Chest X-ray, PA view. Patient: 40 years old, sex F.
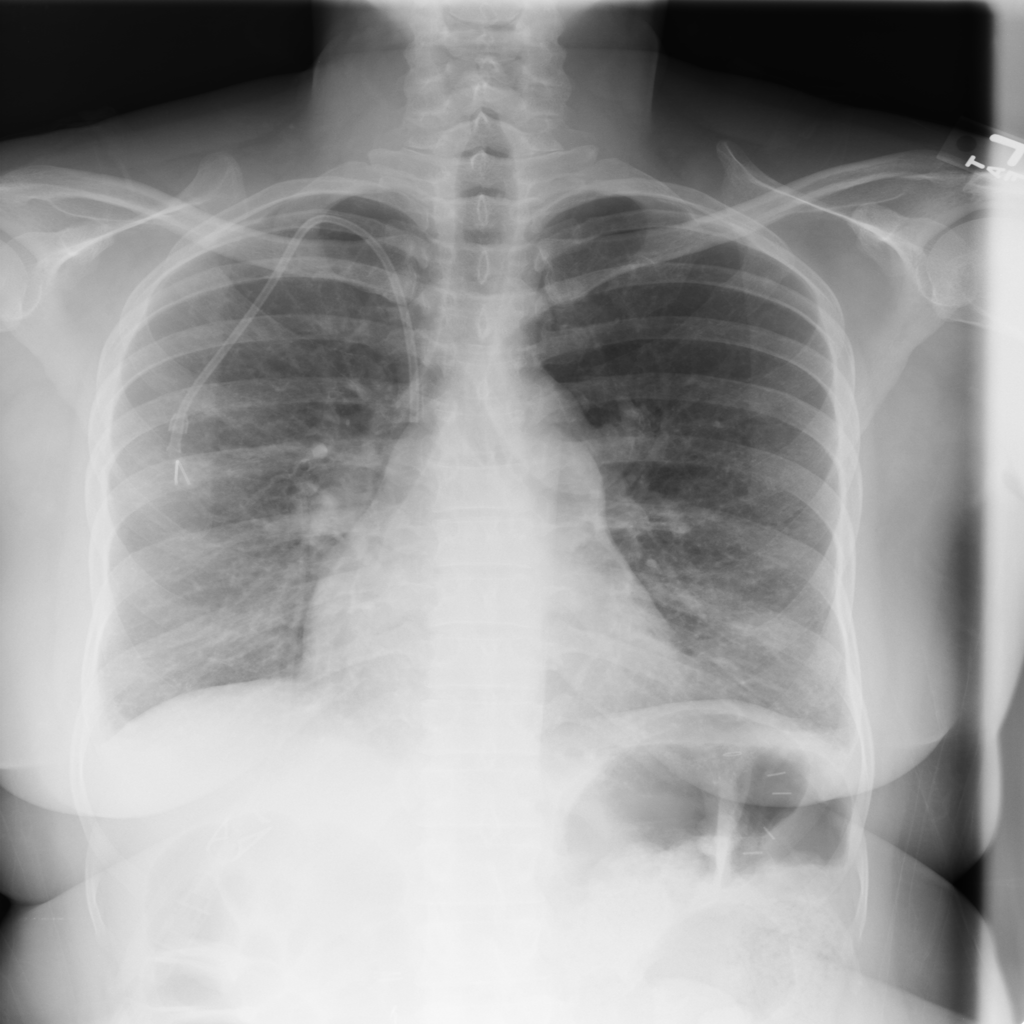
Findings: Infiltration